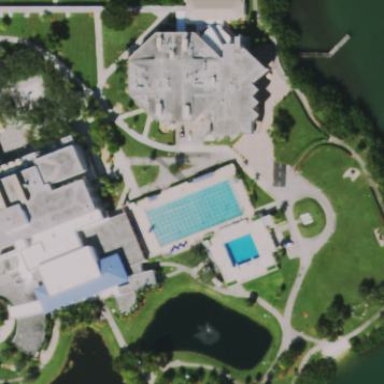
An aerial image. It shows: Sports center specializing in swimming activities located on leisure land.